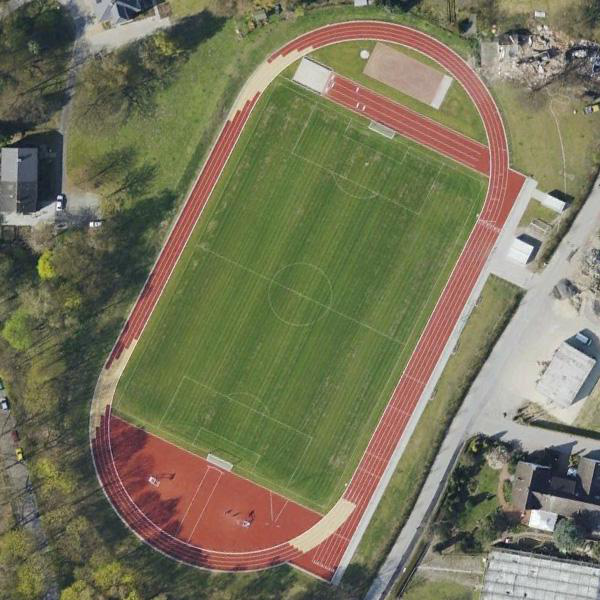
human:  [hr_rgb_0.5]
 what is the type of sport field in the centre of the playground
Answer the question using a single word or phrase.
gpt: football field